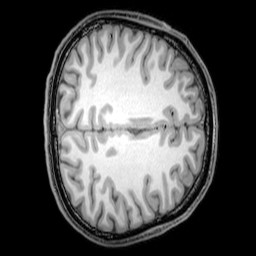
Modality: T1w
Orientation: axial
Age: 22
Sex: male
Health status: healthy
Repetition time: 0.081 s
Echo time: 0.037 s